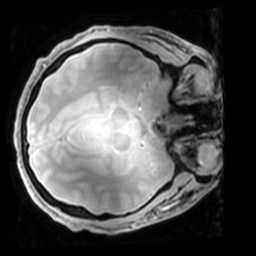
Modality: PDw
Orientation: axial
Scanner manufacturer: philips
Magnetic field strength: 7 T
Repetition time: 0.008 s
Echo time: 0.001974 s